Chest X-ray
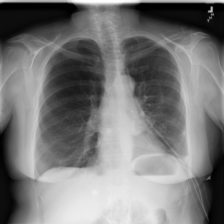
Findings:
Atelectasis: positive
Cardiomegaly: negative
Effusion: negative
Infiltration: negative
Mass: positive
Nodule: negative
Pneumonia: negative
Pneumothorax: positive
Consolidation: negative
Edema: negative
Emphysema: negative
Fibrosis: negative
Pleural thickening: negative
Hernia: negative